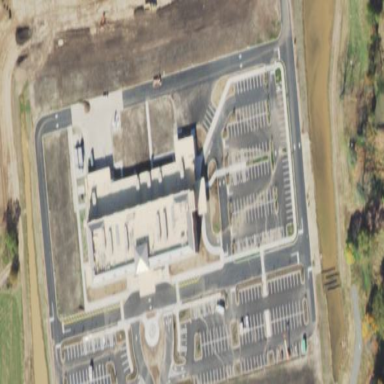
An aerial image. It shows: Hospital providing healthcare services.